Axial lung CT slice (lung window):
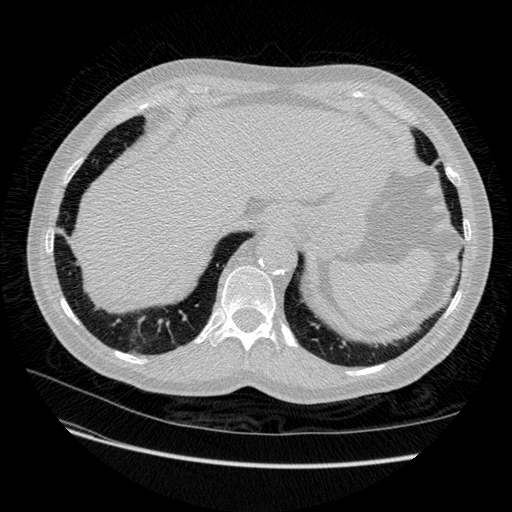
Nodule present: no